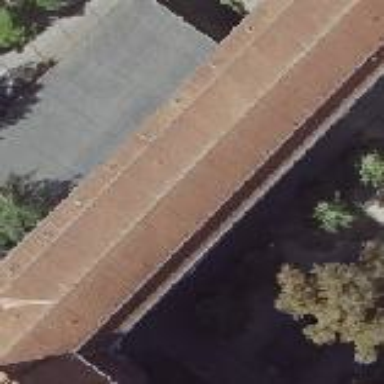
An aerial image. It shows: School building with red gambrel roof made of roof tiles. The building itself has grey color.